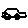
Label: car